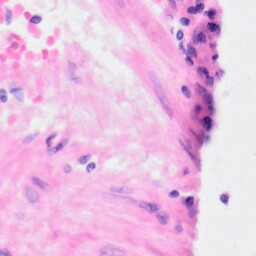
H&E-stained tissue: Kidney